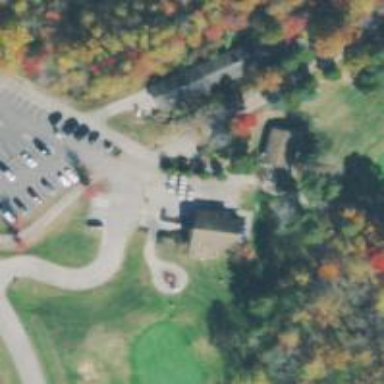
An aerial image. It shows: Path for both roads and golfers.